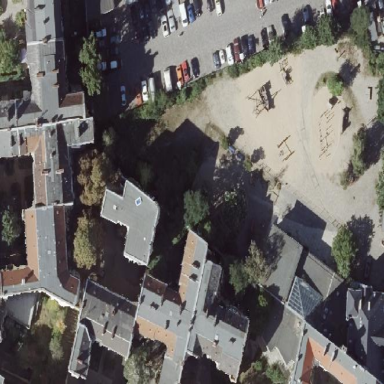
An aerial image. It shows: Kindergarten.